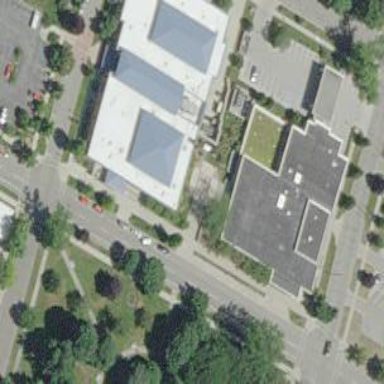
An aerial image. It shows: Building that serves as library.